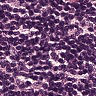
Metastatic tissue present: no